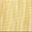
Piece: xx